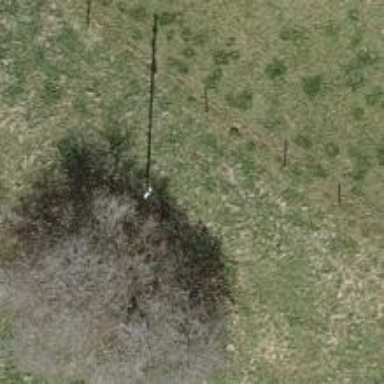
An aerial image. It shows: Power pole.